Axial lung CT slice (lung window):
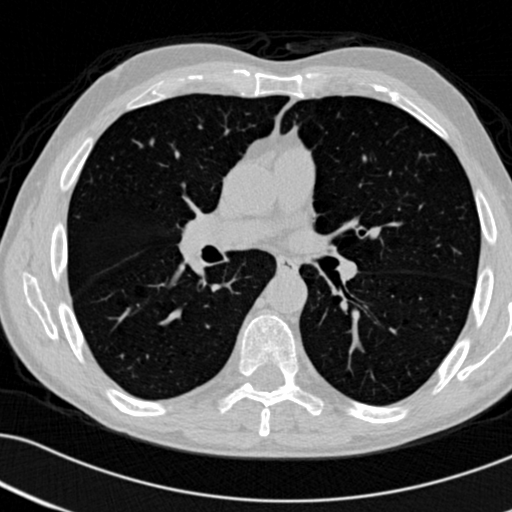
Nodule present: no